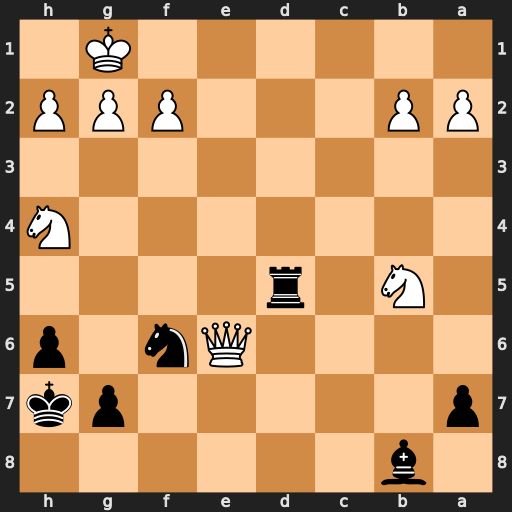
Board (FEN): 1b6/p5pk/4Qn1p/1N1r4/7N/8/PP3PPP/6K1
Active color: b
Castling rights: -
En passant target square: -
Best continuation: Rd1+ Qe1 Rxe1#